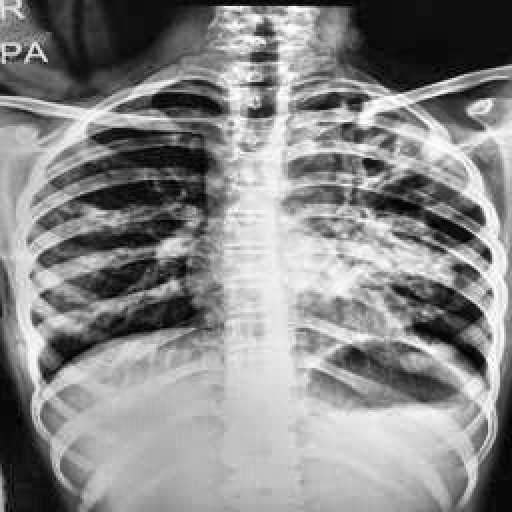
Finding: TUBERCULOSIS